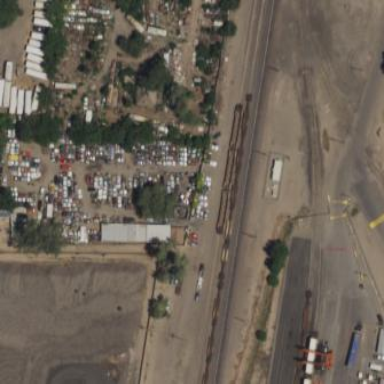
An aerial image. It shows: Industrial area designated as scrap yard.